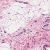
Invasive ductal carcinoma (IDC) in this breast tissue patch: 0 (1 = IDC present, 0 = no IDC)